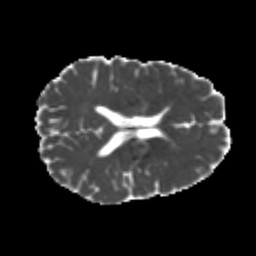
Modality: MD
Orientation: axial
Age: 25
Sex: male
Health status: healthy
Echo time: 0.074 s